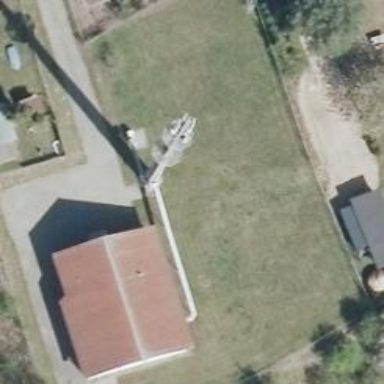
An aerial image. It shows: Communication tower.